Question: I made a PHP code that tracks packages by getting information from a JSON file and I turned it as a Wordpress plugin. but every time I search the outcome appears on the top of the page.hw can I make it appear where I need it to?

'''
<?php
$url = "a url where i get my json fille";
$code = $_POST[code];
$data = file_get_contents("$url$code");
$json = json_decode($data);
echo "<table class="table">";
foreach ($json as $key => $row) {
echo "<tr>";
foreach ($row as $key0 => $row0) {
echo "<th>" . $key0 . " : " . $row0 . "</th>";
}
echo "</tr>";
}
echo "</table>";
?>
'''
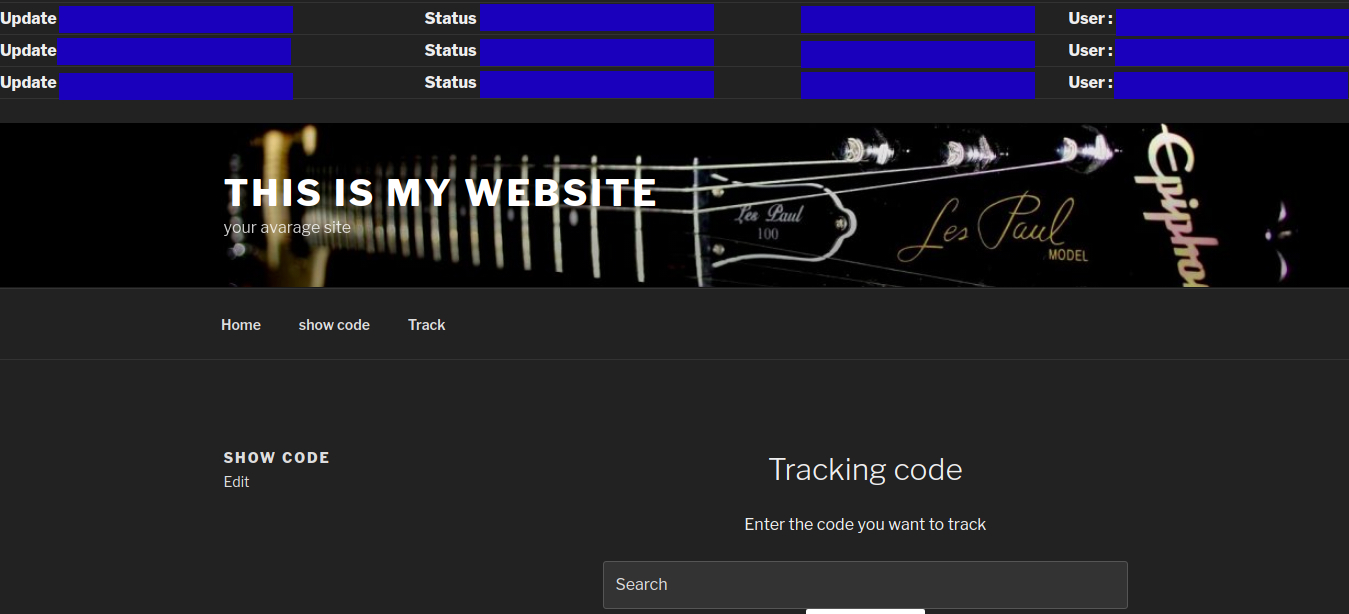
Answer: The simplest way is to use shortcodes.
1. Firstly, wrap your code in a function
'''
// NB: you can name your function anything
function trackingplugin_print_table(){
// Not part of your code, but add it just in case
// This simply checks if user submitted anything
if( ! $_POST['code'] ) {
return;
}
$url = "a url where i get my json fille";
$code = $_POST[code];
$data = file_get_contents("$url$code");
$json = json_decode($data);
echo "<table class="table">";
foreach ($json as $key => $row) {
echo "<tr>";
foreach ($row as $key0 => $row0) {
echo "<th>" . $key0 . " : " . $row0 . "</th>";
}
echo "</tr>";
}
echo "</table>";
}
'''
1. Then add the shortcode to WordPress More Info Here
'''
// NB: you can also name your shortcode whatever you want
add_shortcode( 'trackingplugin', 'trackingplugin_print_table' );
'''
1. Then use the shortcode [trackingplugin] wherever you want. In this case it would be after the form.